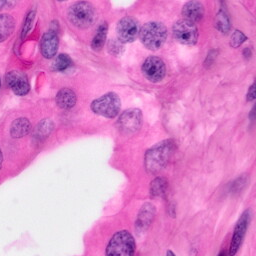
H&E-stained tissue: Pancreatic